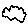
Label: cloud